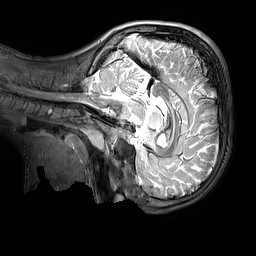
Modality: T2w
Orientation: sagittal
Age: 11
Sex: male
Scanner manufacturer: siemens
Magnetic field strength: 3 T
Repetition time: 3.2 s
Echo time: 0.408 s